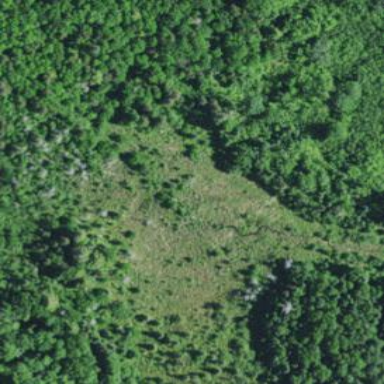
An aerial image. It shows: Patch of scrub vegetation.